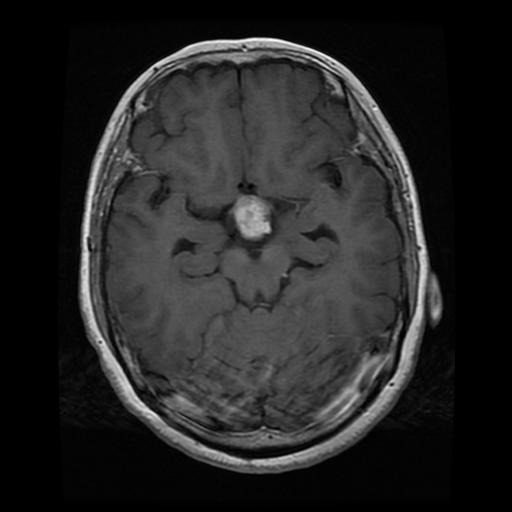
Label: pituitary